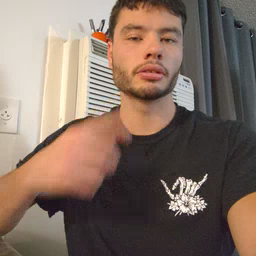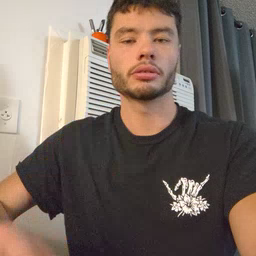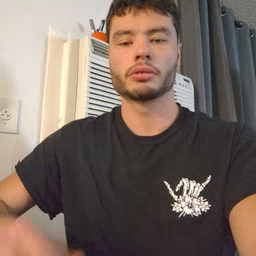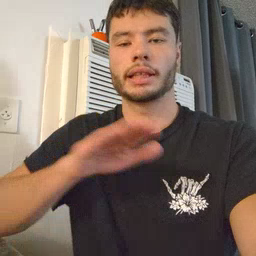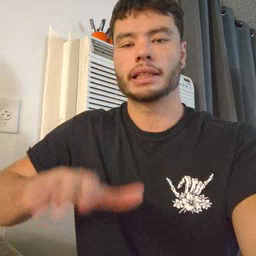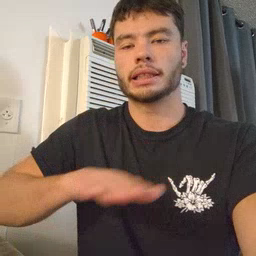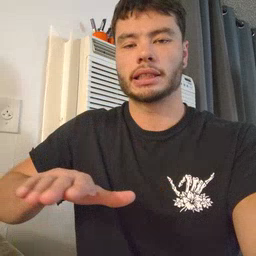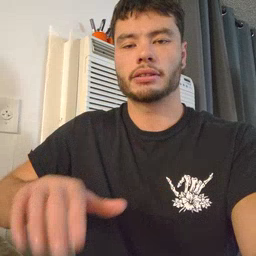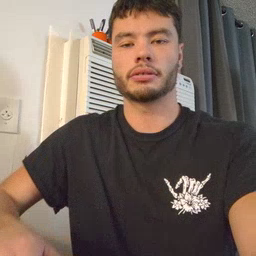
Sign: clean